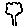
Label: tree